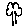
Label: tree